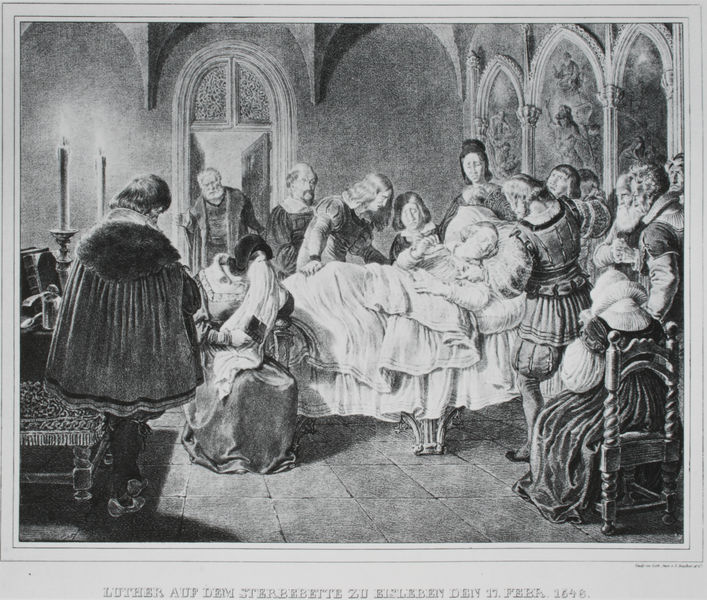
Titel: Luther auf dem Sterbebett
Künstler: Adolph Menzel
Standort: Berlin
Institution: Staatliche Museen zu Berlin, Kupferstichkabinett
Schlagwörter: gemälde, mann, schlaf, umhang, weiß, frauen, menschen, sitzen, frau, grau, licht, männer, raum, schwarz, stuhl, stühle, säulen, tür, zeichnung, zimmer, tuch, versammlung, bart, architektur, kragen, pelz, tod, tot, trauer, kirche, boden, haare, mantel, sessel, adel, decke, familie, rückenansicht, sofa, liegen, grafik, kissen, papst, kopftuch, klavier, kerze, bett, bettdecke, kerzen, laken, warten, krank, burg, abschied, weinen, druck, stich, fliesen, schwarzweiß, tote, arzt, sterbende, arkaden, bettlaken, sterben, kranker, krankheit, wams, luther, hoffnung, krankenzimmer, tränen, sterbender, lager, artz, sterbend, sterbebett, weinende, martin luther, beweinen, pabst, gruppierung, rauer, hoffen, spitzboden